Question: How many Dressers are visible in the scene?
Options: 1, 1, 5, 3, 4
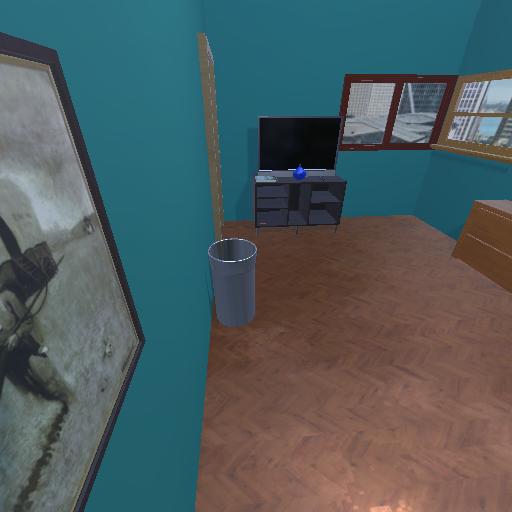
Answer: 1